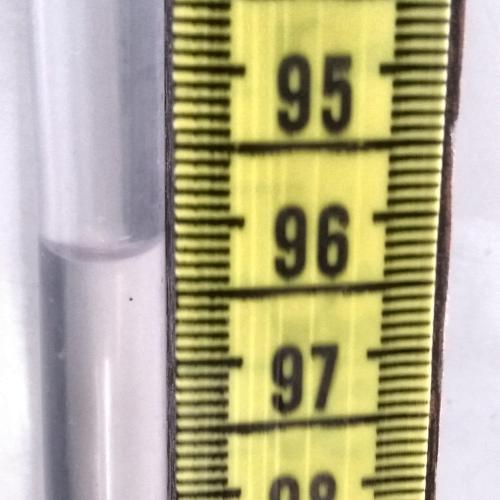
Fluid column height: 96.2 cm